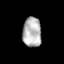
Tissue: skin
Cell type: Epithelial cells
Senescence score: 0.1626
Nuclear area (px): 542
Mean DAPI intensity: 181.216